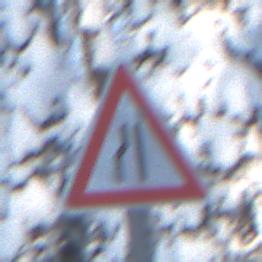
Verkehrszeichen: EinseitigVerengteFahrbahnLinks
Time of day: MorningAfternoon
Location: Outdoor (Nature)
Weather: Clear
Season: Winter
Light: Natural